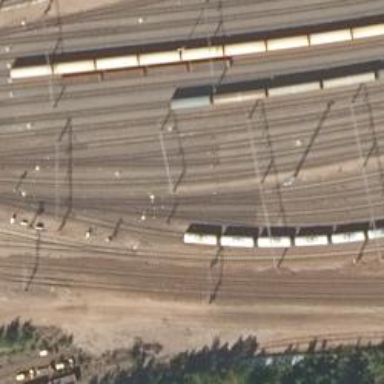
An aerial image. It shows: Rail yard with electrified contact lines for the trains.